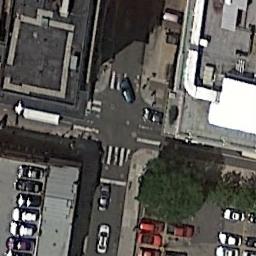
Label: intersection